Question: I am trying to bring <URL> Doughnut chart in Angular 11x app, but cannot understand the documentation.
I am unable to remove the '%' value and set a fixed value in doughnut chart, nor able to set colors.
'''
<apx-chart
[series]="chartOptions.series"
[chart]="chartOptions.chart"
[labels]="chartOptions.labels"
[responsive]="chartOptions.responsive"
[legend]="chartOptions.legend">
</apx-chart>
export type ChartOptions = {
series: ApexNonAxisChartSeries;
chart: ApexChart;
responsive: ApexResponsive[];
labels: any;
legend: ApexLegend;
formatLabels: ApexDataLabels;
// formatLabels: any;
};
@ViewChild('chart') chart: ChartComponent; public chartOptions: Partial<ChartOptions>;
loadChart(): void{
this.chartOptions = {
series: [45, 52, 22, 51, 30, 48],
chart: {
type: 'donut',
width: '270px'
},
labels: ['Team A', 'Team B', 'Team C', 'Team D', 'Team E', 'Team F'],
color: ['#DFFF00', '#FFBF00', '#FF7F50', '#DE3163', '#9FE2BF'] // cant change default color
responsive: [
{
breakpoint: 480,
options: {
chart: {
width: 100,
},
}
}
],
legend: {
show: true,
position: 'bottom',
horizontalAlign: 'center'
},
formatLabels: { // it's not helping to remove % from chart
formatter(value: any): any {
return value;
},
}
};
}
'''
I followed this <URL> to format the value, but it seems that I am implementing it incorrectly. No error is thrown.

How can I display '19' rather than '19.4%', i.e. remove the '%'?
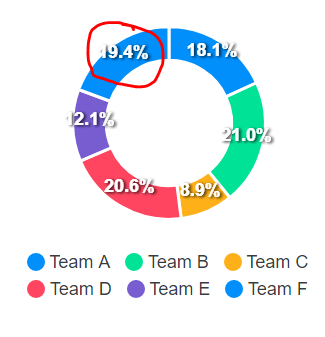
Answer: Modification -
1. Use dataLabels instead of formatLabels to modify pie data.
2. Use colors instead of color to modify pie colours.
---
HTML part -
'''
<apx-chart
[series]="chartOptions.series"
[chart]="chartOptions.chart"
[labels]="chartOptions.labels"
[responsive]="chartOptions.responsive"
[legend]="chartOptions.legend"
[dataLabels]="chartOptions.dataLabels"
[colors]="chartOptions.colors">
</apx-chart>
'''
TS part -
'''
import {
ApexNonAxisChartSeries,
ApexResponsive,
ApexChart,
ApexLegend,
ApexDataLabels
} from "ng-apexcharts";
export type ChartOptions = {
series: ApexNonAxisChartSeries;
chart: ApexChart;
responsive: ApexResponsive[];
labels: any;
legend: ApexLegend;
dataLabels: ApexDataLabels; // add this
color: any[]; // add this
};
@Component({...})
export class AppComponent {
@ViewChild("chart") chart: ChartComponent;
public chartOptions: Partial<ChartOptions>;
this.chartOptions = {
series: [45, 52, 22, 51, 30, 48],
chart: {
type: 'donut',
width: '270px'
},
labels: ['Team A', 'Team B', 'Team C', 'Team D', 'Team E', 'Team F'],
colors: ['#DFFF00', '#FFBF00', '#FF7F50', '#DE3163', '#9FE2BF', '#000000'], // add this part to modify colours
responsive: [
{
breakpoint: 480,
options: {
chart: {
width: 100,
},
}
}
],
legend: {
show: true,
position: 'bottom',
horizontalAlign: 'center'
},
dataLabels: { // add this part to remove %
enabled: true,
formatter(value: any, opts: any): any {
return opts.w.config.series[opts.seriesIndex];
},
}
};
}
'''
---
Output -
<URL>